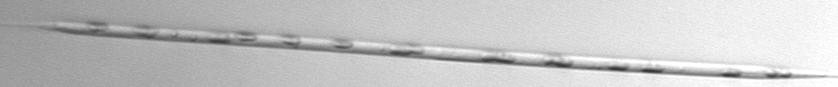
Label: Rhizosolenia